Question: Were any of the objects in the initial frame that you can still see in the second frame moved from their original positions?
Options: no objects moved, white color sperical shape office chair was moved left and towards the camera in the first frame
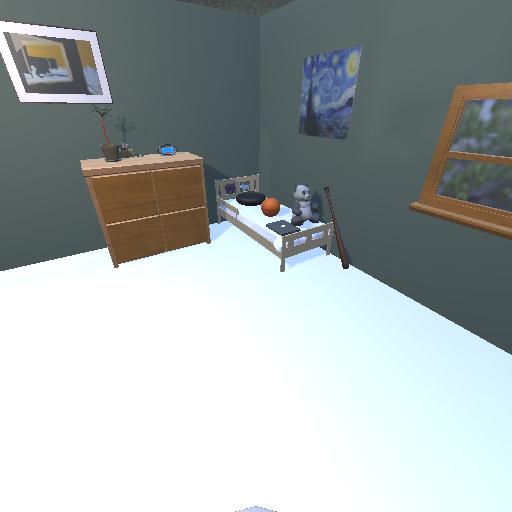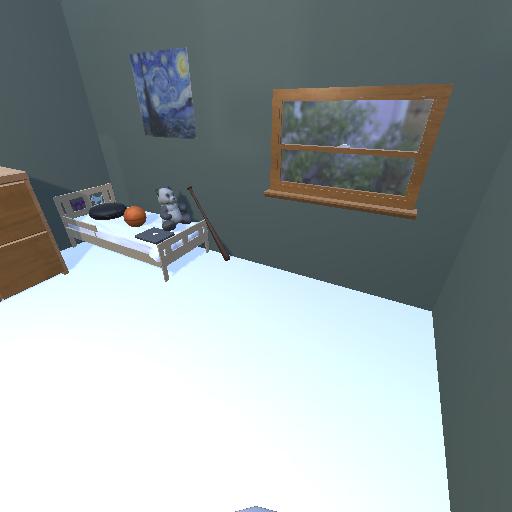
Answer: no objects moved